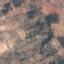
Label: PermanentCrop